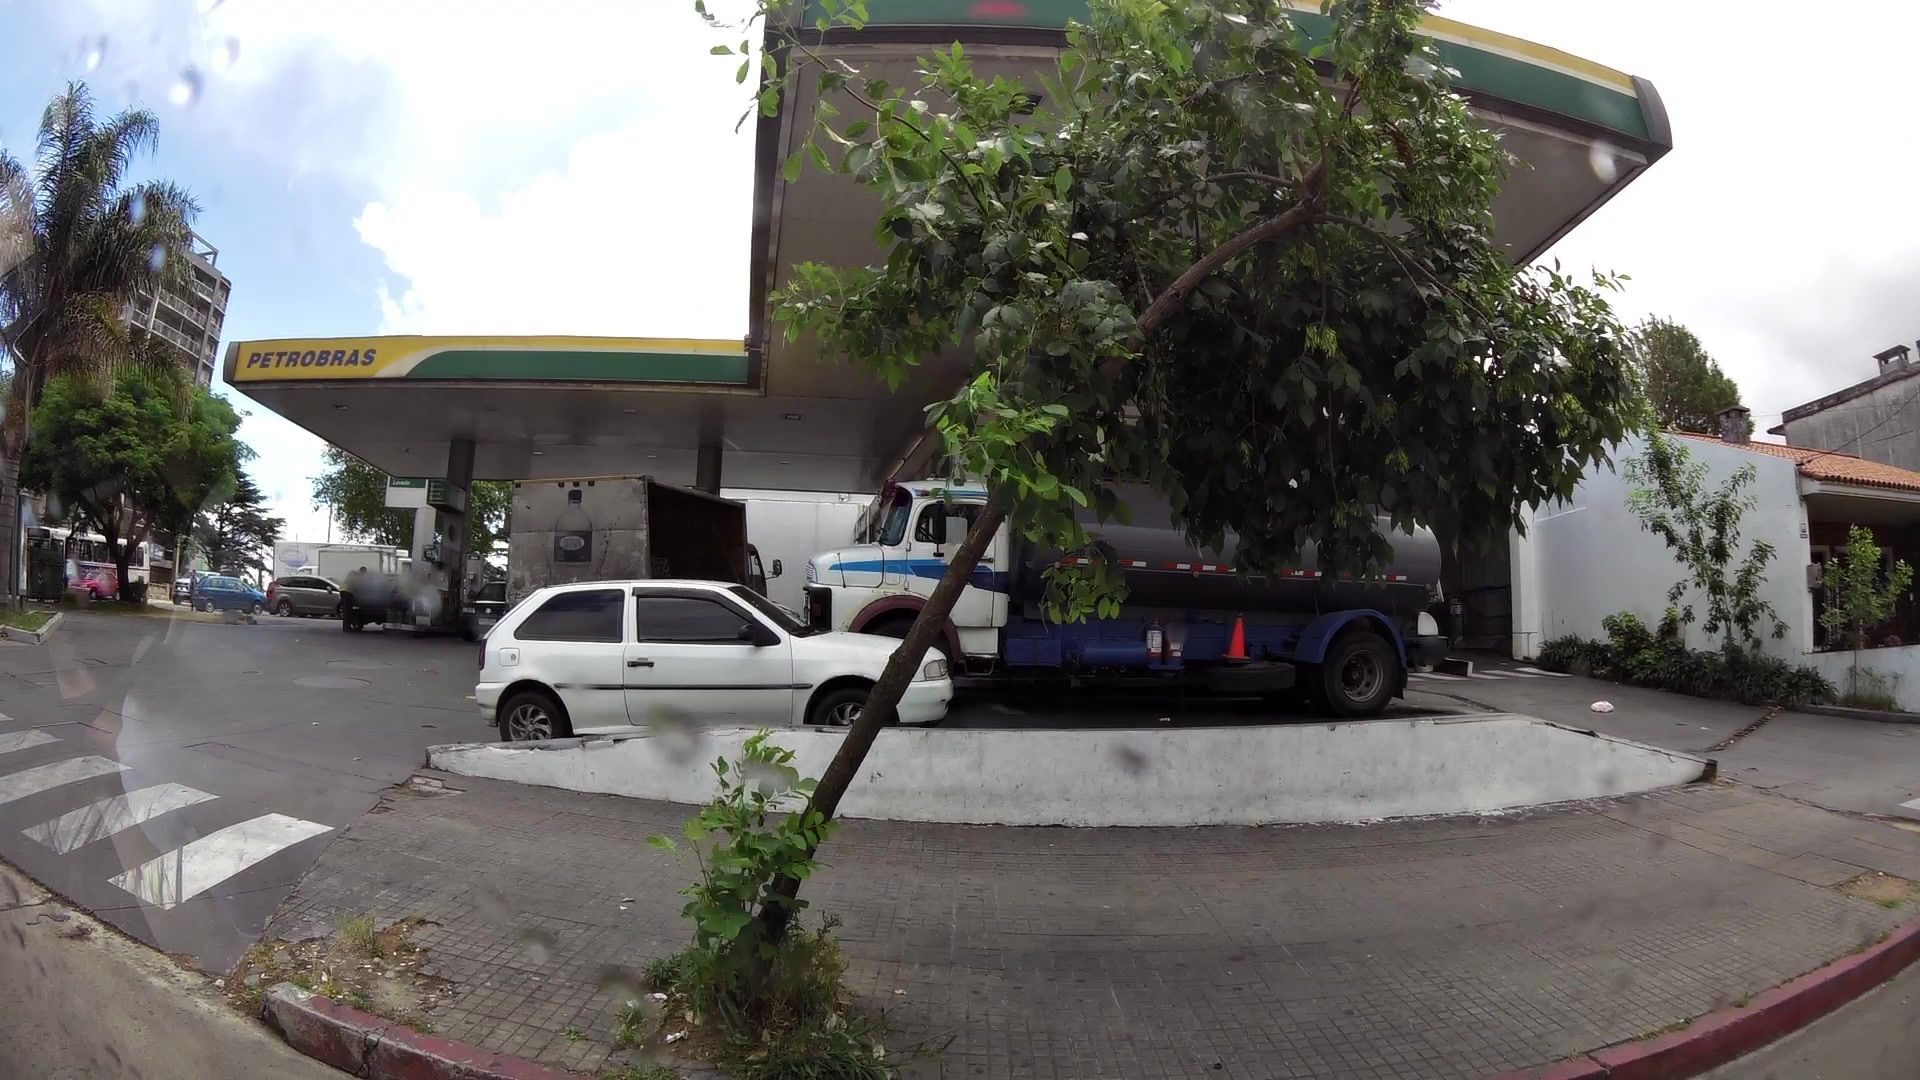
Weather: cloudy
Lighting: day
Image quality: good
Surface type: walking surface
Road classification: secondary
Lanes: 2
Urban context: urban centre
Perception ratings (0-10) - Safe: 3.08, Lively: 6.89, Beautiful: 5.67, Boring: 0.92, Depressing: 8.77, Wealthy: 6.08